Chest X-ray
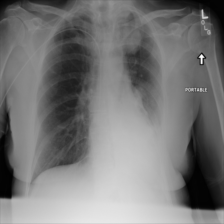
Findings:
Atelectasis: positive
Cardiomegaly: negative
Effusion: positive
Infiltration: negative
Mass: positive
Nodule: negative
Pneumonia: negative
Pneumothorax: negative
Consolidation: positive
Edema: negative
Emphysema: negative
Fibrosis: negative
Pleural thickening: negative
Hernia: negative